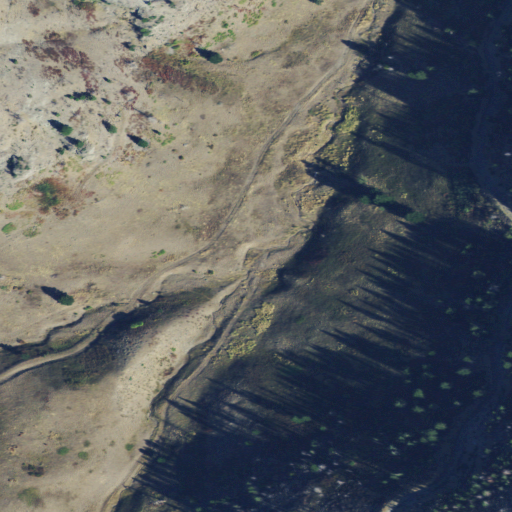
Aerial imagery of valley in Montana named Ekwortzel Draw containing shrub, evergreen forest, and grassland